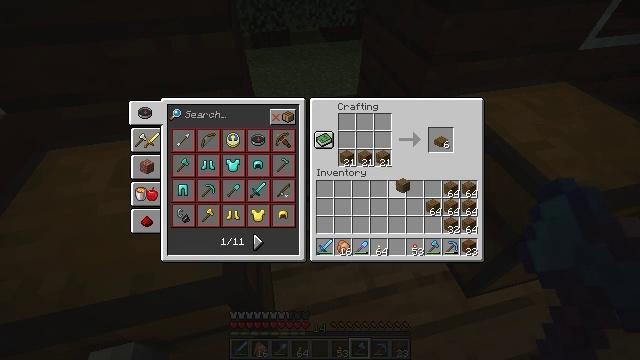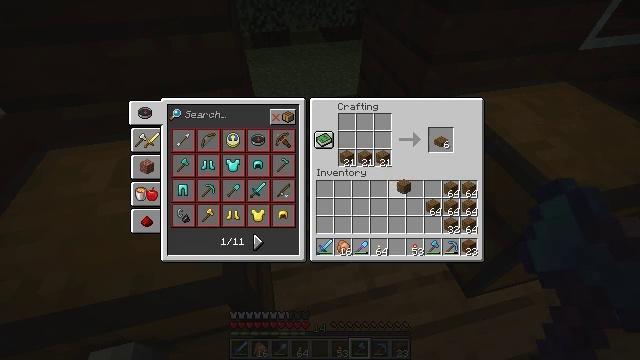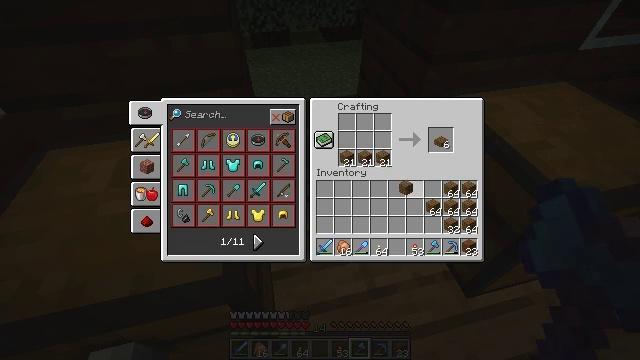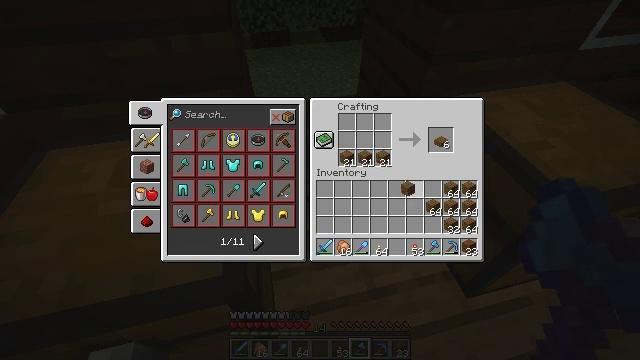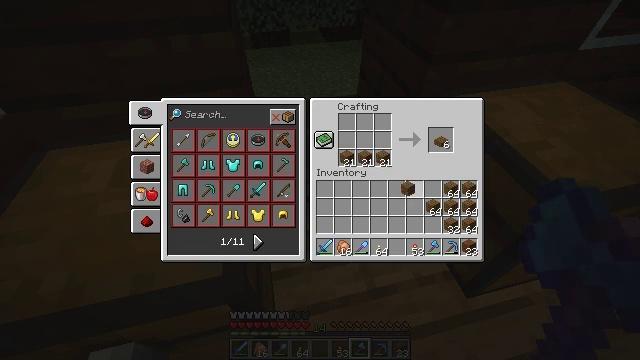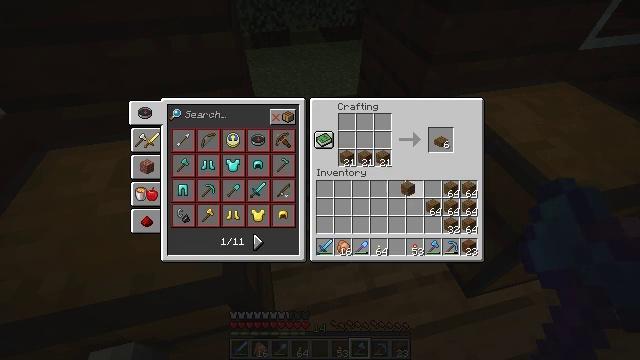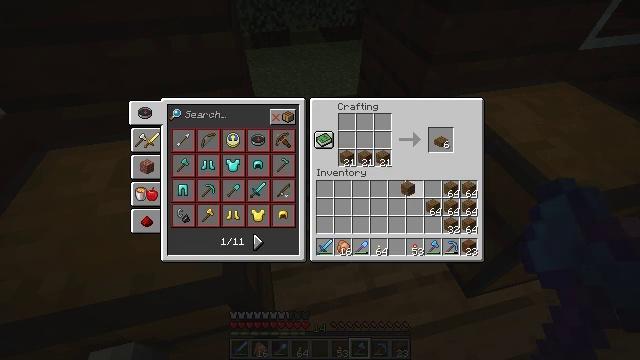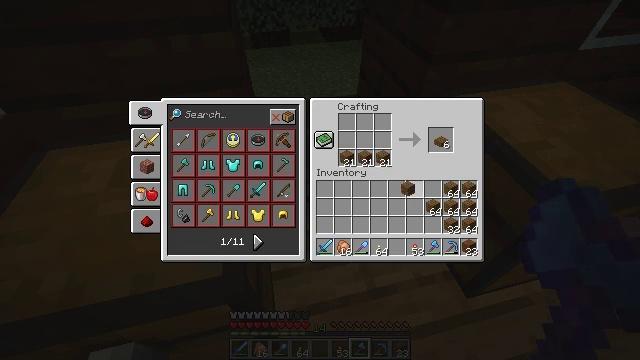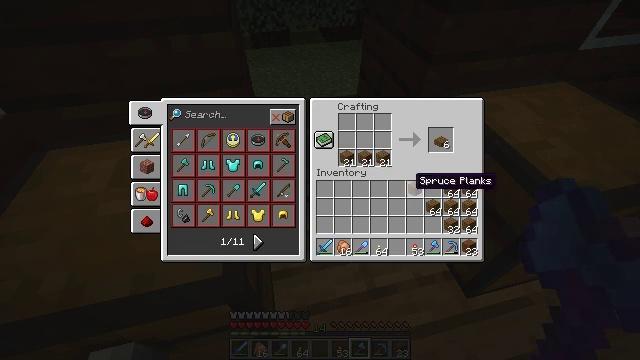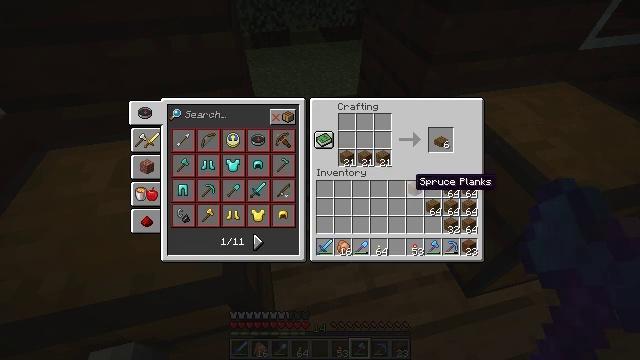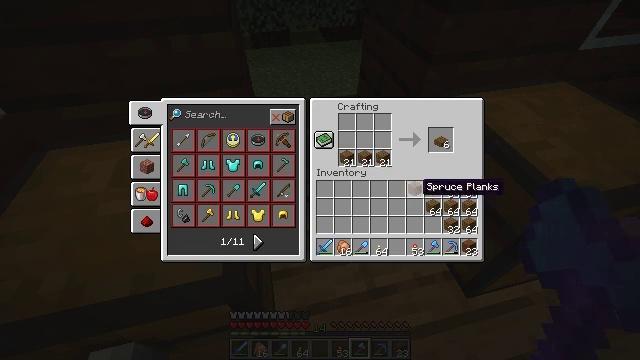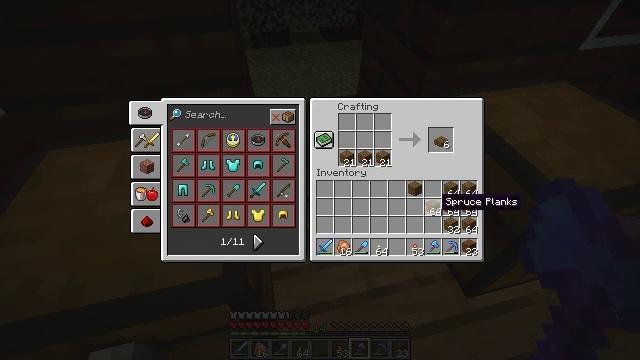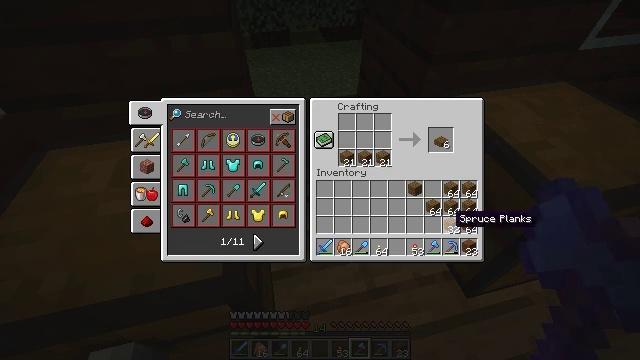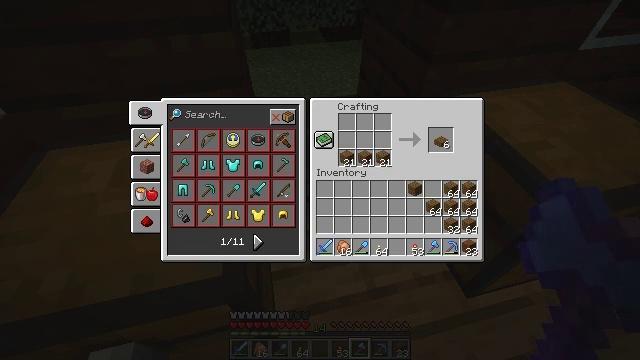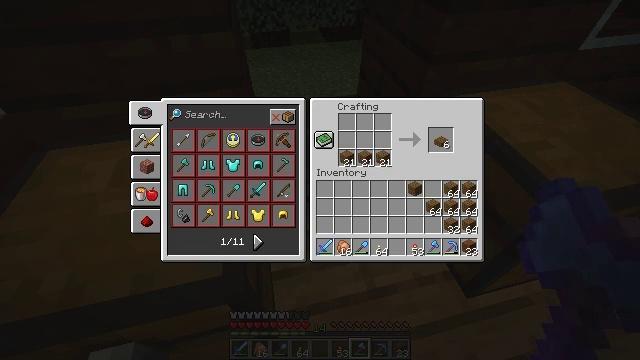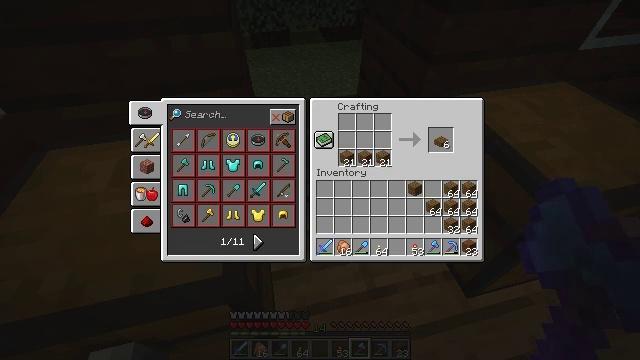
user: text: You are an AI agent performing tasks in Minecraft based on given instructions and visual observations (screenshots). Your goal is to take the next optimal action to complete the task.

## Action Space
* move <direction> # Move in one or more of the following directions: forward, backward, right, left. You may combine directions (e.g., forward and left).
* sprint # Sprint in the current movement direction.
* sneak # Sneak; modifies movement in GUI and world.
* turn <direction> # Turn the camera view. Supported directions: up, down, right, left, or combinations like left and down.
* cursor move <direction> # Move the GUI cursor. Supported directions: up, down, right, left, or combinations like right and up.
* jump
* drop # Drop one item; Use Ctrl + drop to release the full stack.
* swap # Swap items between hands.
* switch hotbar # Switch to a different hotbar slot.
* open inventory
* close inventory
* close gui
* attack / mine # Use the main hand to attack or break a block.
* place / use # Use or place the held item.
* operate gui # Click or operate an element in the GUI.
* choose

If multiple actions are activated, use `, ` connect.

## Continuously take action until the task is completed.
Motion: motion action
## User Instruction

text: Combine materials to craft a brown bed.
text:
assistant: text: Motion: no_op
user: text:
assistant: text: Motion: no_op
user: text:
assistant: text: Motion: no_op
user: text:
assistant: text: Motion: operate gui
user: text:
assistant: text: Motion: operate gui
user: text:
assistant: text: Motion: operate gui
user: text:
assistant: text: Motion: operate gui
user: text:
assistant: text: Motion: no_op
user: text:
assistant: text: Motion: no_op
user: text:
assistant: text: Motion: cursor move right
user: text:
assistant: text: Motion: cursor move right and down
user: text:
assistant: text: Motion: cursor move right and down
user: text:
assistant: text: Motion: cursor move down
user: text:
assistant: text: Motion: no_op
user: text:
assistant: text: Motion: no_op
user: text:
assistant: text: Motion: no_op
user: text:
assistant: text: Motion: no_op
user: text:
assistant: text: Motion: no_op
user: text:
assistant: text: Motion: no_op
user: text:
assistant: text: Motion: no_op
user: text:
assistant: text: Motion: no_op
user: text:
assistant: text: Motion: no_op
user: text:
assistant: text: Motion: operate gui
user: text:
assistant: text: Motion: operate gui
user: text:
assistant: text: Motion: cursor move left and up
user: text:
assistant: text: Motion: cursor move left and up
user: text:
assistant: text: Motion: cursor move left and up
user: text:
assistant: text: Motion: cursor move left and up
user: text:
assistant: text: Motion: cursor move left
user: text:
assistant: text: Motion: no_op